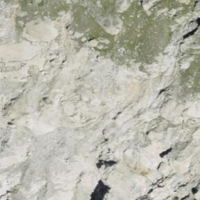
EUNIS habitat code: 48
Species observed at this site:
Euphrasia alpina